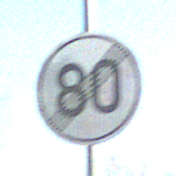
Verkehrszeichen: EndeGeschwindigkeit80
Umgebung: Outdoor, Suburban
Tageszeit: MorningAfternoon
Wetter: PartlyCloudy
Licht: Natural
Jahreszeit: NotSpecified
Kontrast: HighContrast